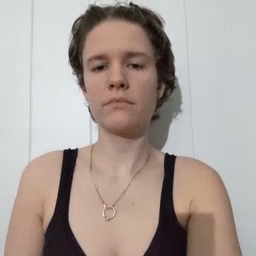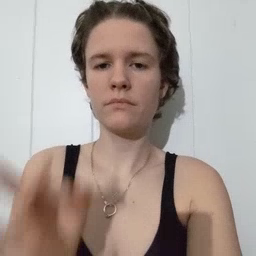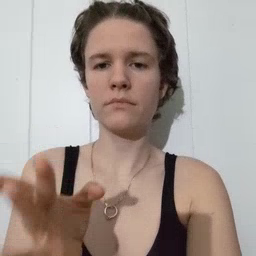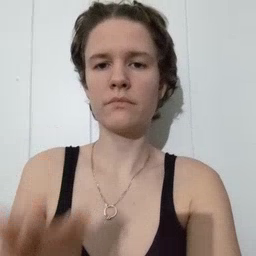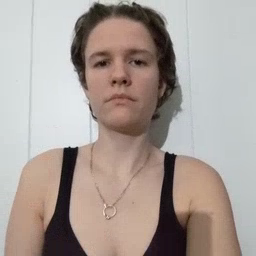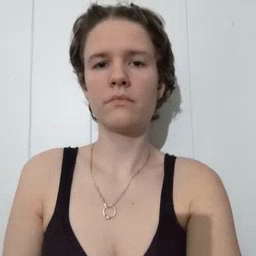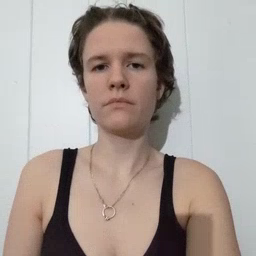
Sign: hate